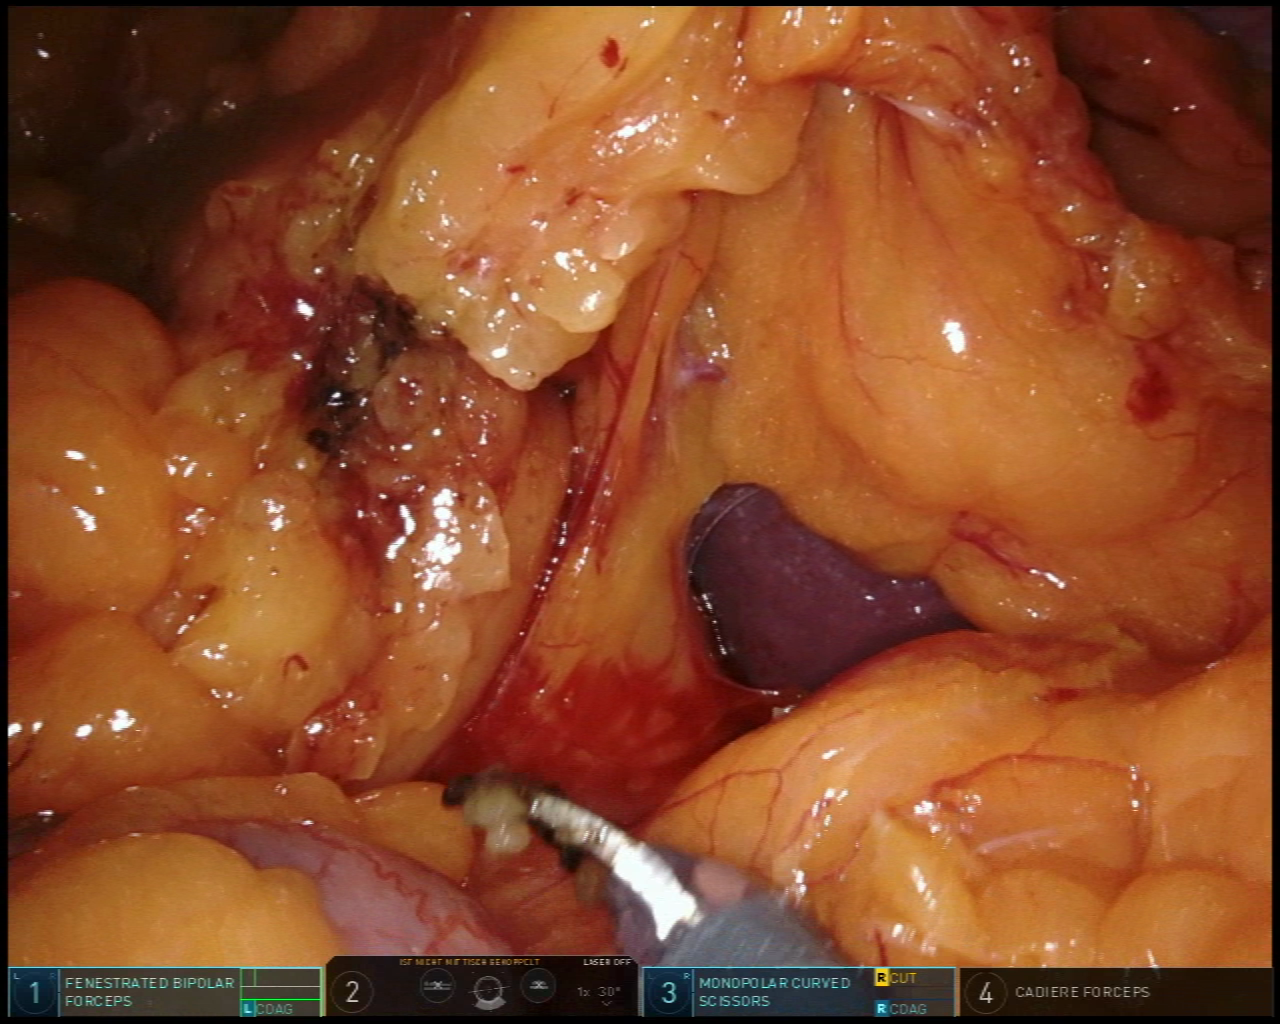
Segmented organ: spleen
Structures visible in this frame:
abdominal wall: no
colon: yes
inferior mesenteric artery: no
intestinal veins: no
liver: no
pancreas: no
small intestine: no
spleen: yes
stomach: no
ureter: no
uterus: no
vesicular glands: no